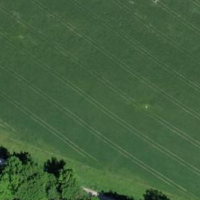
EUNIS habitat code: 25
Species observed at this site:
Pararge aegeria